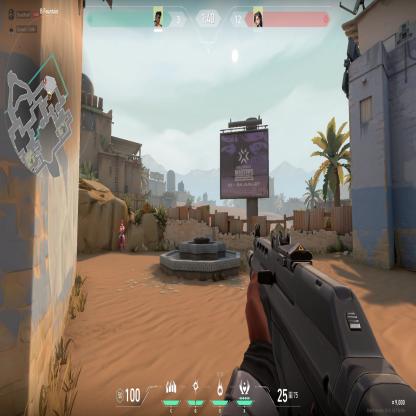
Label: enemy